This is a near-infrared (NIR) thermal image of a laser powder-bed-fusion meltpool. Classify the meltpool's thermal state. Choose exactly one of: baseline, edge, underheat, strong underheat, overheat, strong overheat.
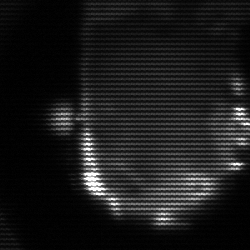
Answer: baseline